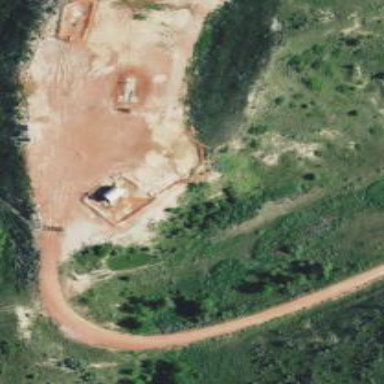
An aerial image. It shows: Storage tank with man-made structure.